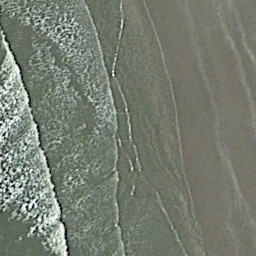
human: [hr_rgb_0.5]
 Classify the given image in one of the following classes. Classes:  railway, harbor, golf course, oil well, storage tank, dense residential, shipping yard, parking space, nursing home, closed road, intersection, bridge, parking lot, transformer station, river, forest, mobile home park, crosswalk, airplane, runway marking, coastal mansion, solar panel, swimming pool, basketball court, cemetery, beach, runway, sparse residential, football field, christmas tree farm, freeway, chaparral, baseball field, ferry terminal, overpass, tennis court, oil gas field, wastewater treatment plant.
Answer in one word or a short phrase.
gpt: beach